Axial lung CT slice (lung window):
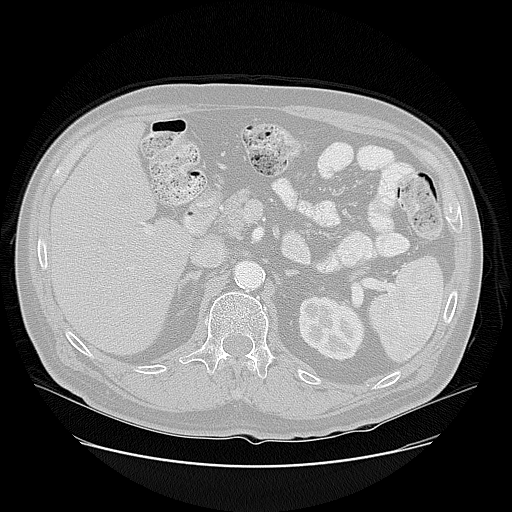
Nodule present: no